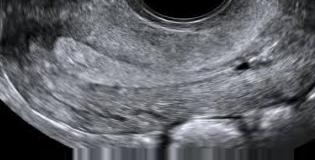
Label: notinfected